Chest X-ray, PA view. Patient: 44 years old, sex F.
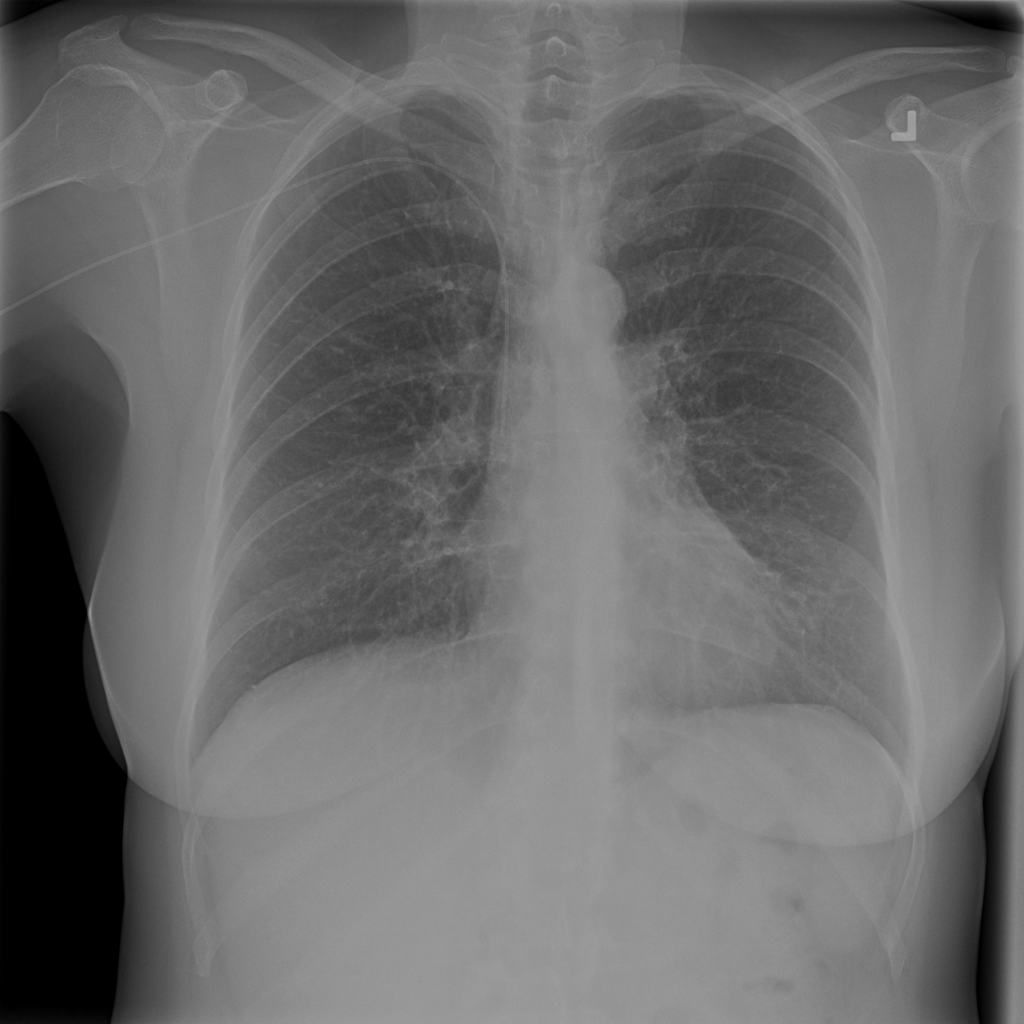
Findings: No Finding